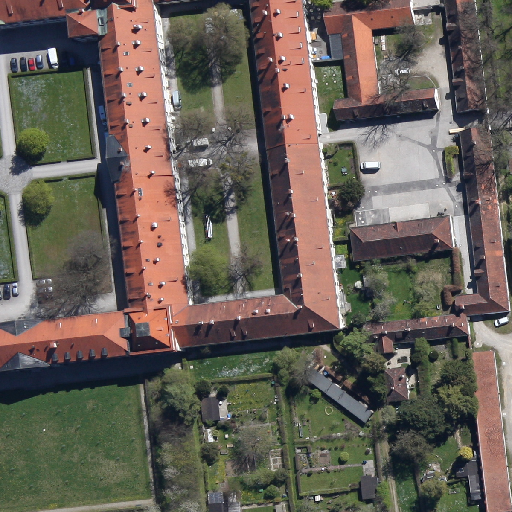
Referring expression: road